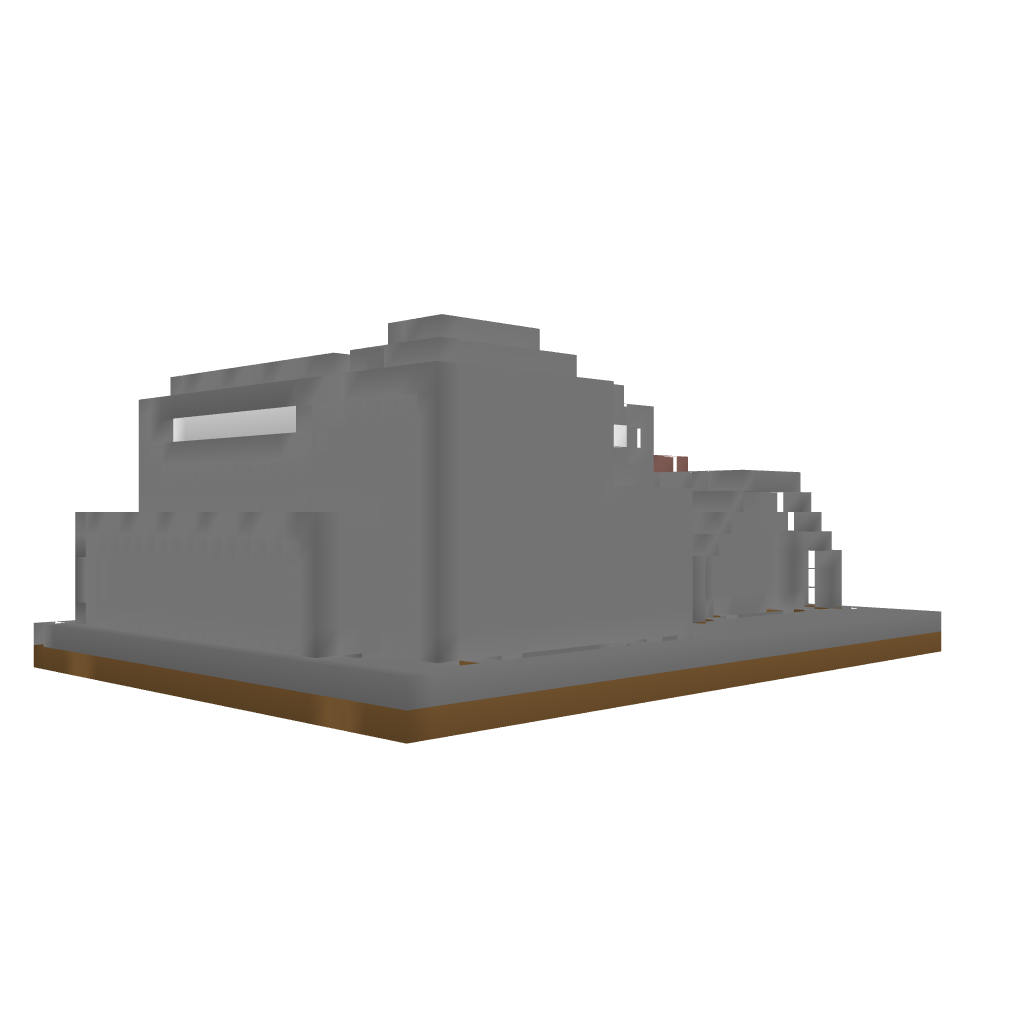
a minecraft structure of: Modern/Futurist Army Base bad low quality